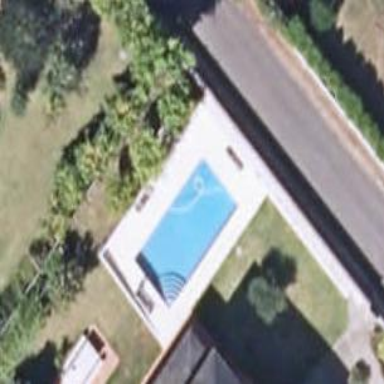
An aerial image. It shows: Swimming pool located in leisure land.